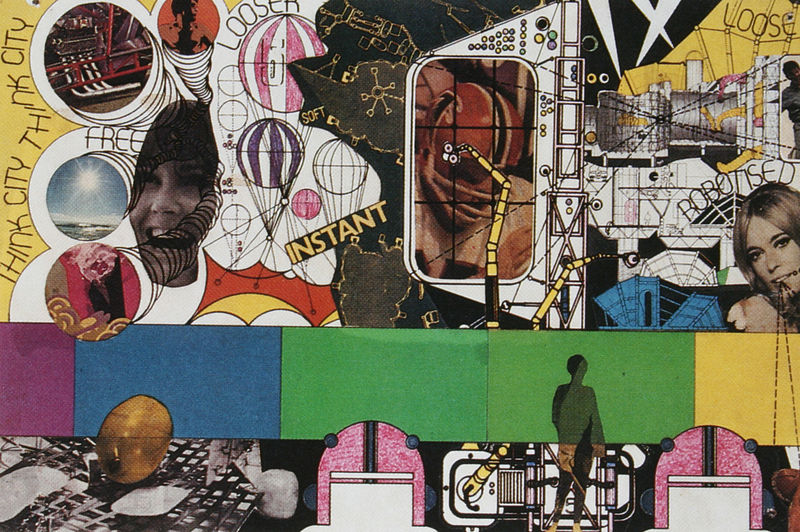
Titel: Urbane Aktions- und Kommunikationsräume
Künstler: Archigram
Schlagwörter: blau, grün, bunt, frau, gesichter, sonne, figur, schrift, fotos, lila, collage, kreise, mischung, wörter, ballon, greifarm, nouveau realisme, heißluftballon